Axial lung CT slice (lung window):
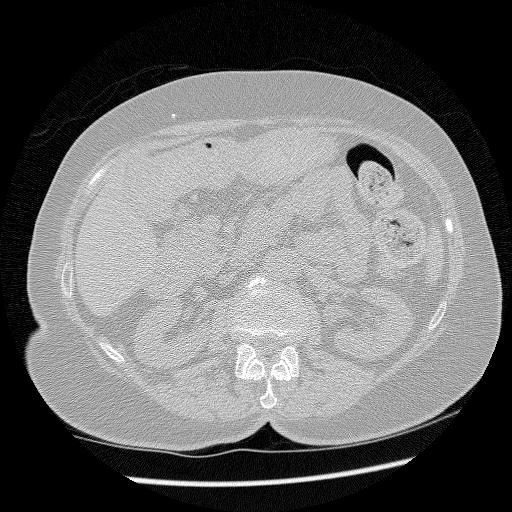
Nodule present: no